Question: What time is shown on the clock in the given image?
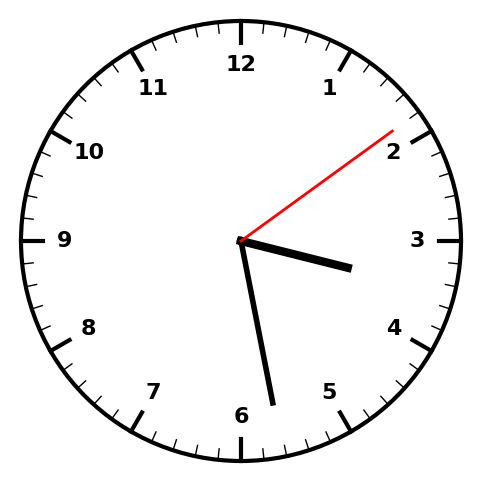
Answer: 03:28:09